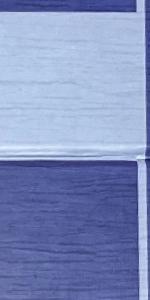
Label: Empty